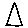
Label: triangle